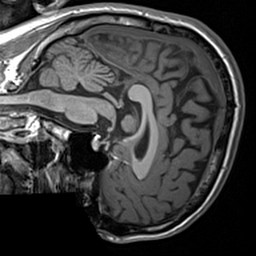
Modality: T1w
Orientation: sagittal
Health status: healthy
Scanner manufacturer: siemens
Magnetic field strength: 3 T
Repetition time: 1.9 s
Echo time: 0.00227 s